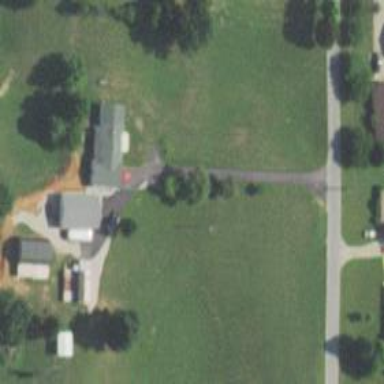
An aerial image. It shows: Driveway leading to service road.